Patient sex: M
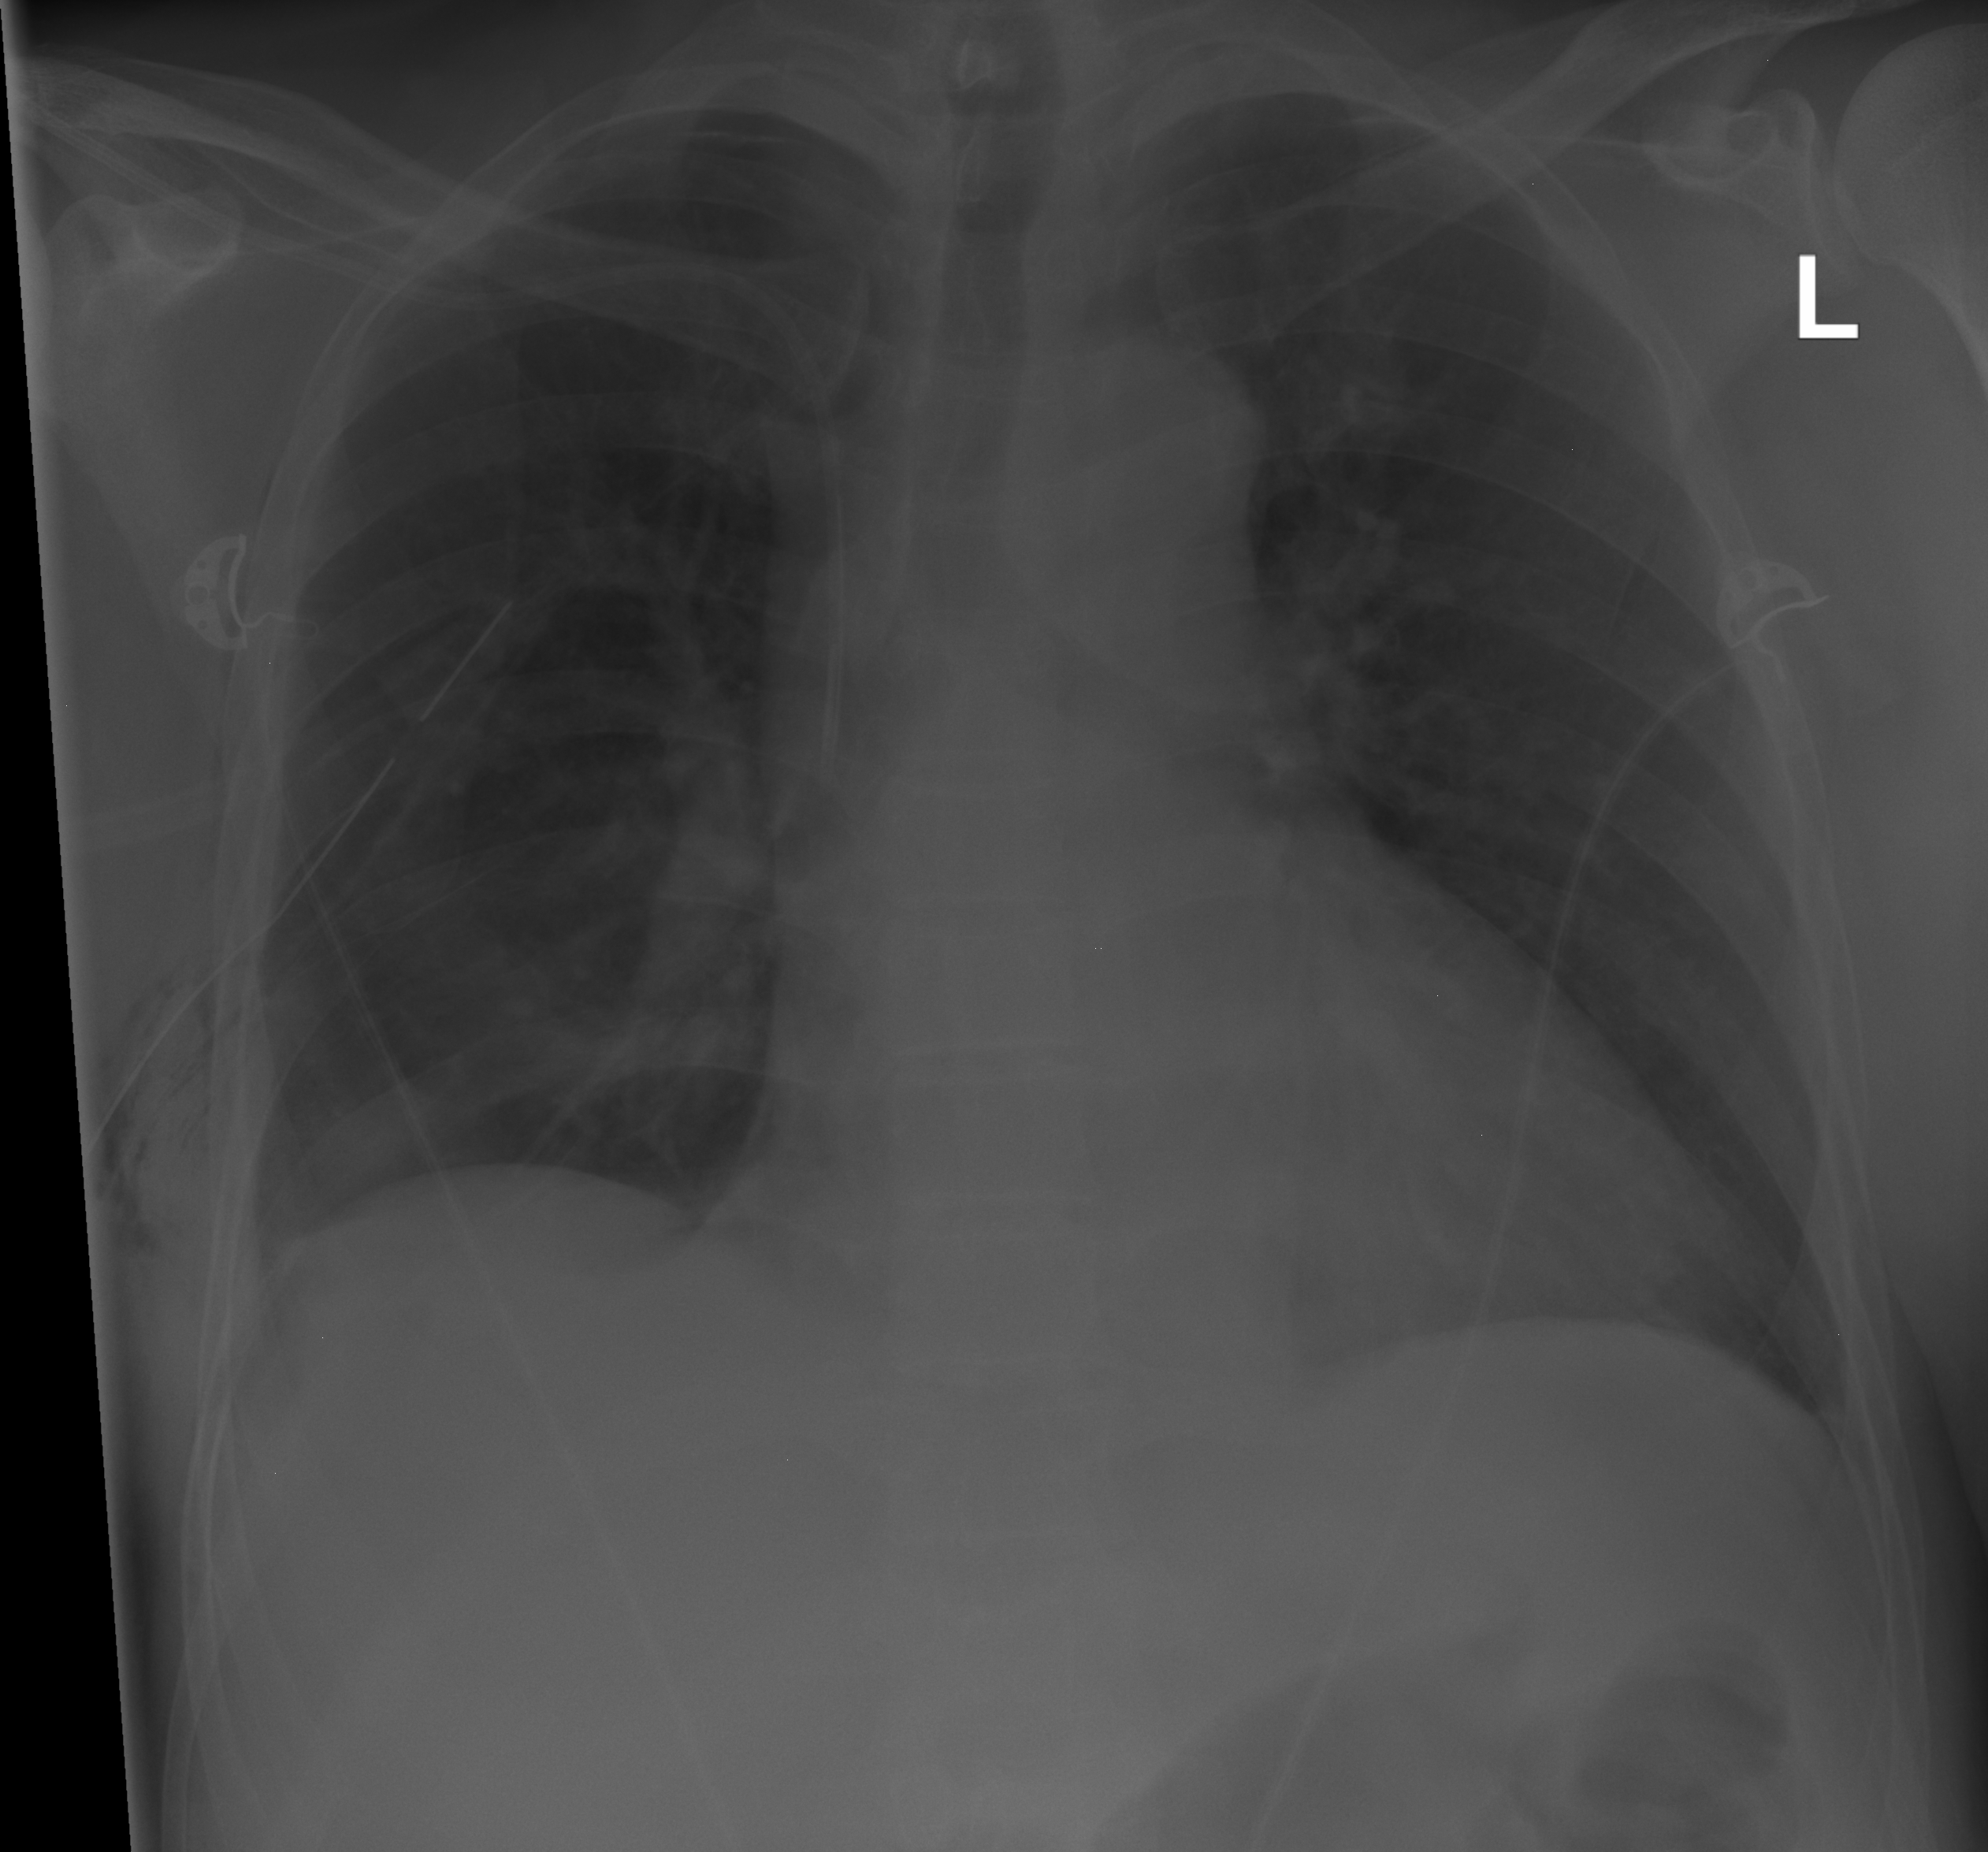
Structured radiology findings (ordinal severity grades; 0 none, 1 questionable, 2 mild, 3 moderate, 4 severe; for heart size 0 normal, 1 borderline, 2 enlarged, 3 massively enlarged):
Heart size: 2
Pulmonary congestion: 0
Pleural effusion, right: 0
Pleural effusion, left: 0
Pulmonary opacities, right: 0
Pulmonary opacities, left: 0
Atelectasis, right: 2
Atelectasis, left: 0